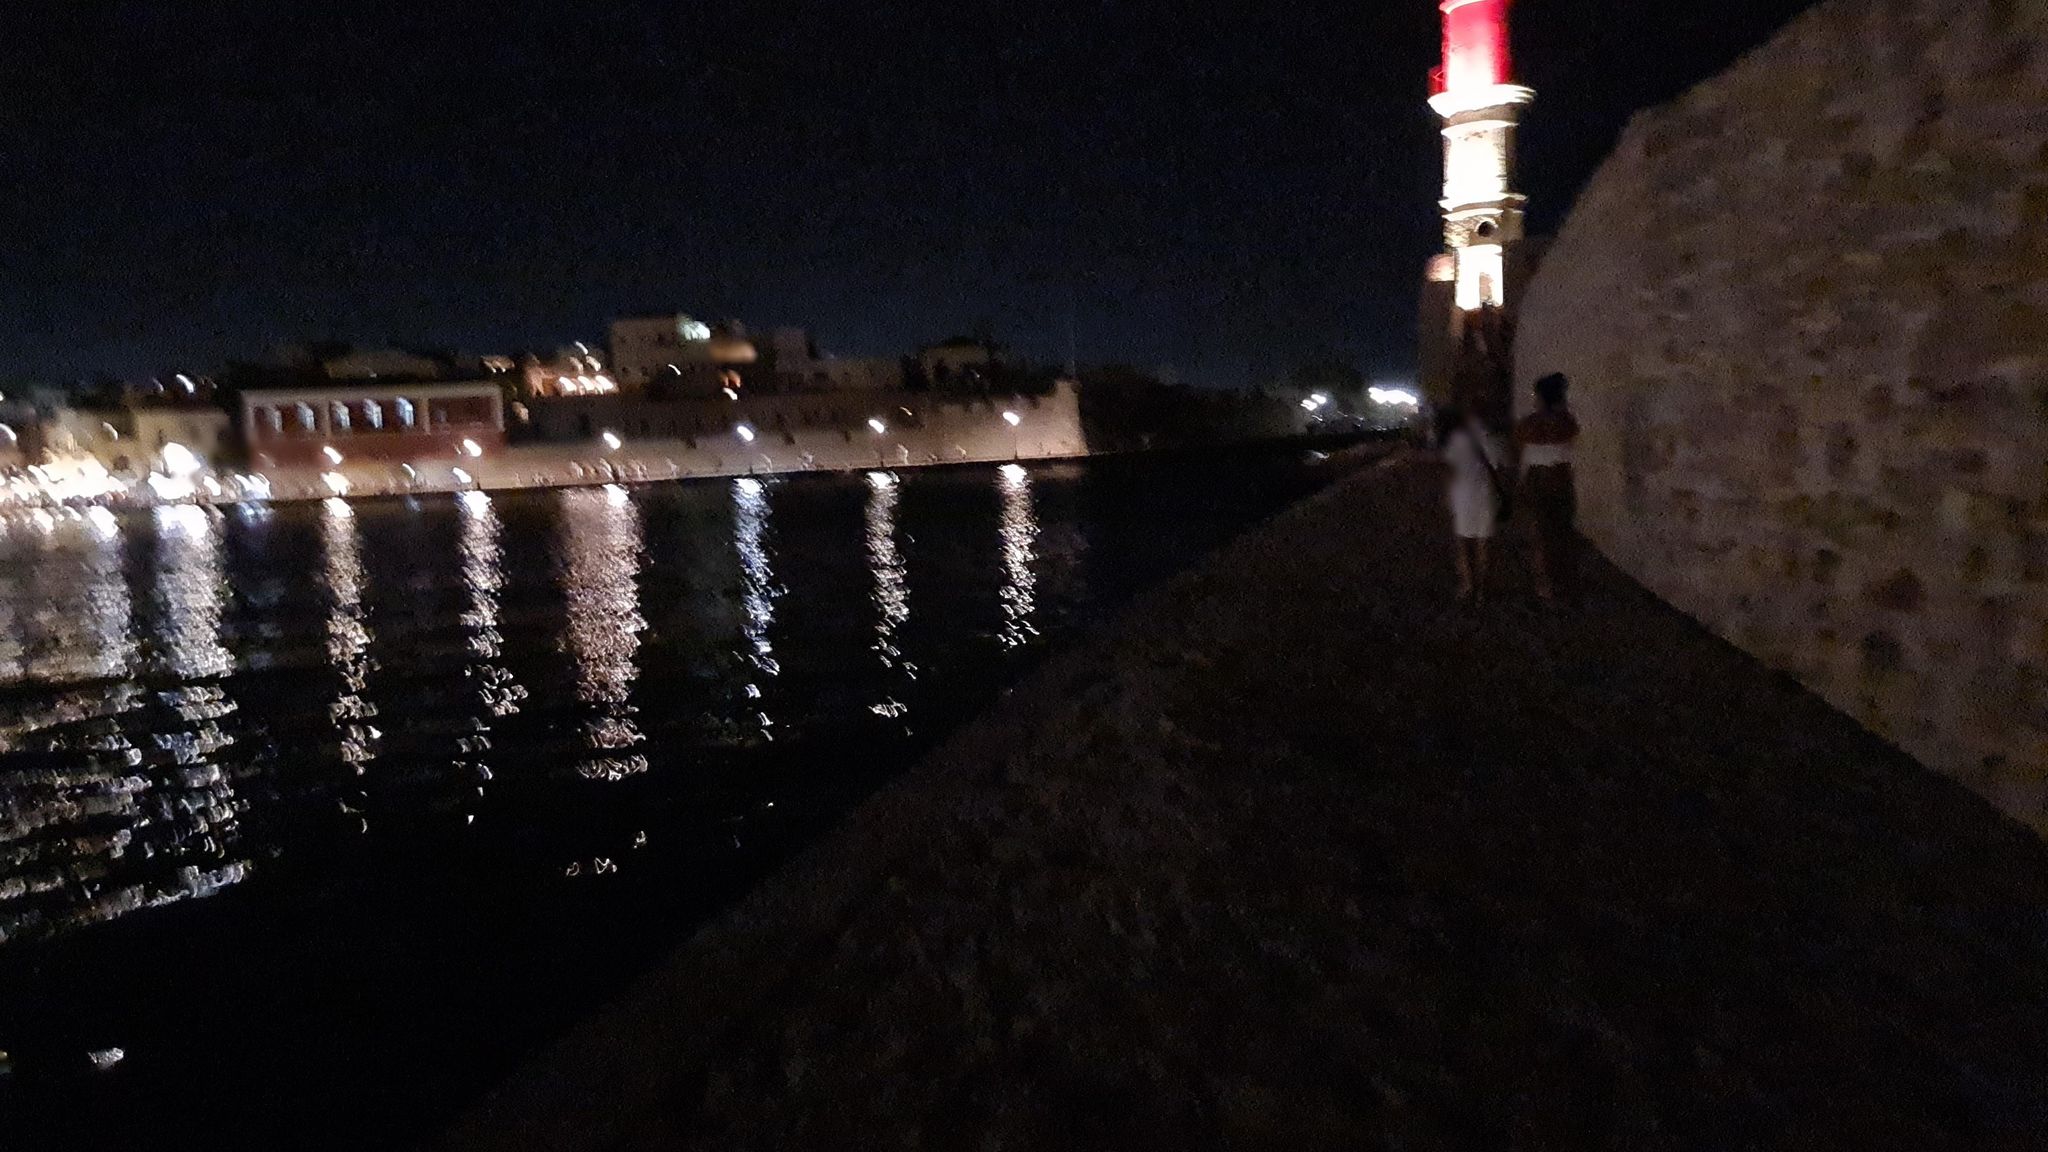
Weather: snowy
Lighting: night
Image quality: slightly poor
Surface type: walking surface
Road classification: footway, steps, path
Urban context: urban centre
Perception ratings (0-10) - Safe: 1.77, Lively: 4.07, Beautiful: 6.08, Boring: 4.83, Depressing: 1.52, Wealthy: 8.8